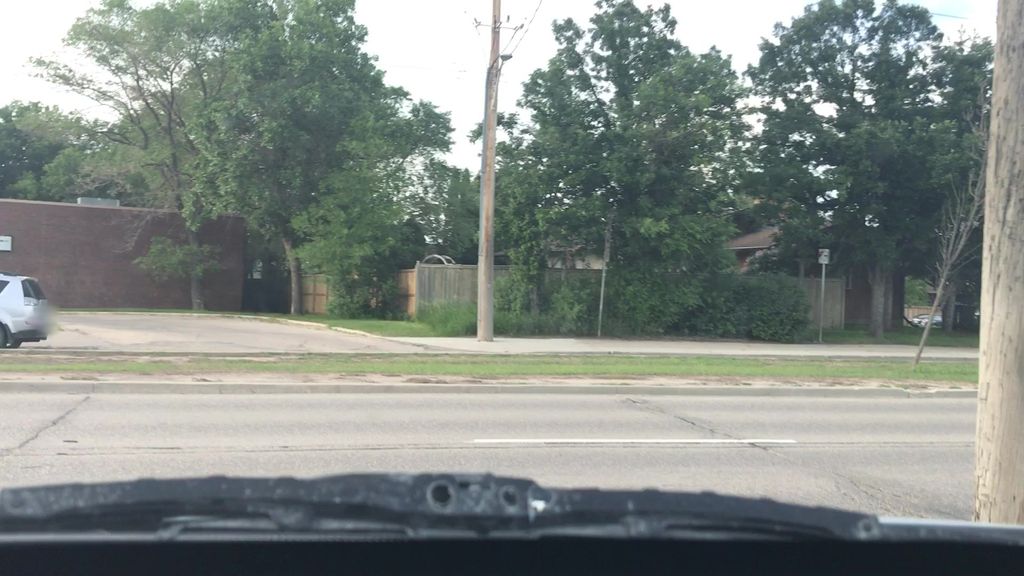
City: winnipeg